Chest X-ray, AP view. Patient: 58 years old, sex M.
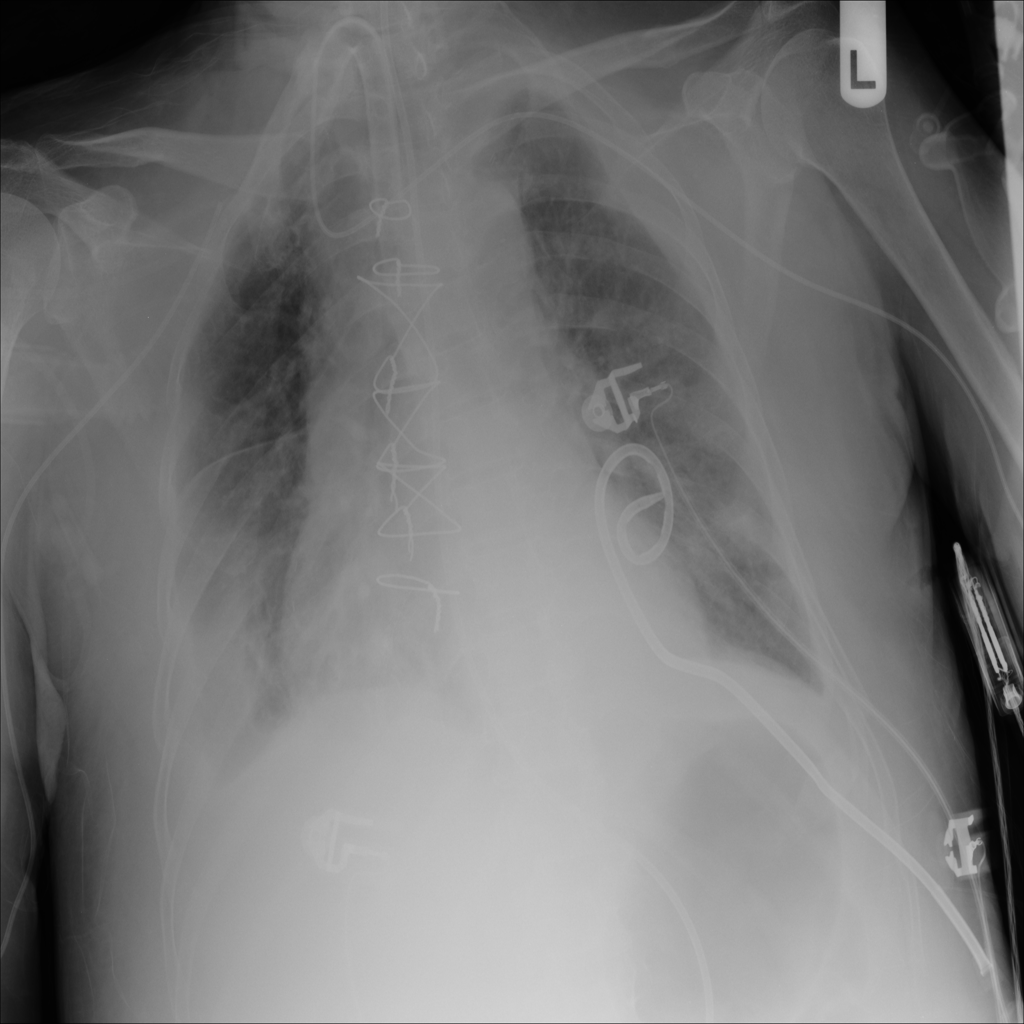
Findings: Cardiomegaly